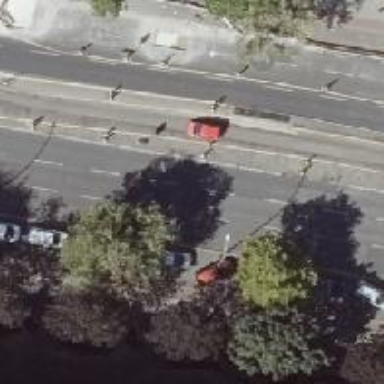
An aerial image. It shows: There is collision protection around obstacle in the parking area.